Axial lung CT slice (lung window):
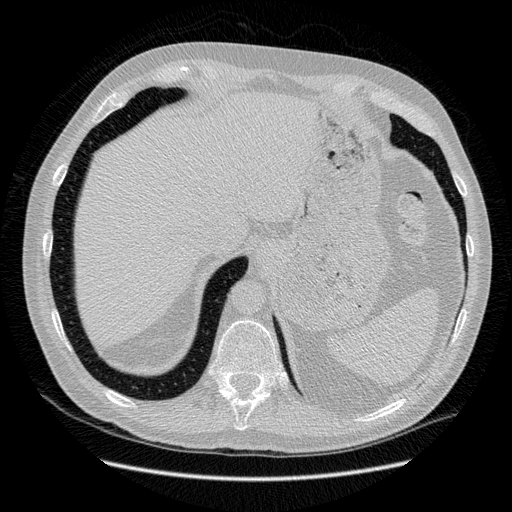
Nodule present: no